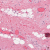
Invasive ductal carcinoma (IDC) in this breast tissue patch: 0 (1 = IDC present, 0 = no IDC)